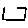
Label: square